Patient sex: M
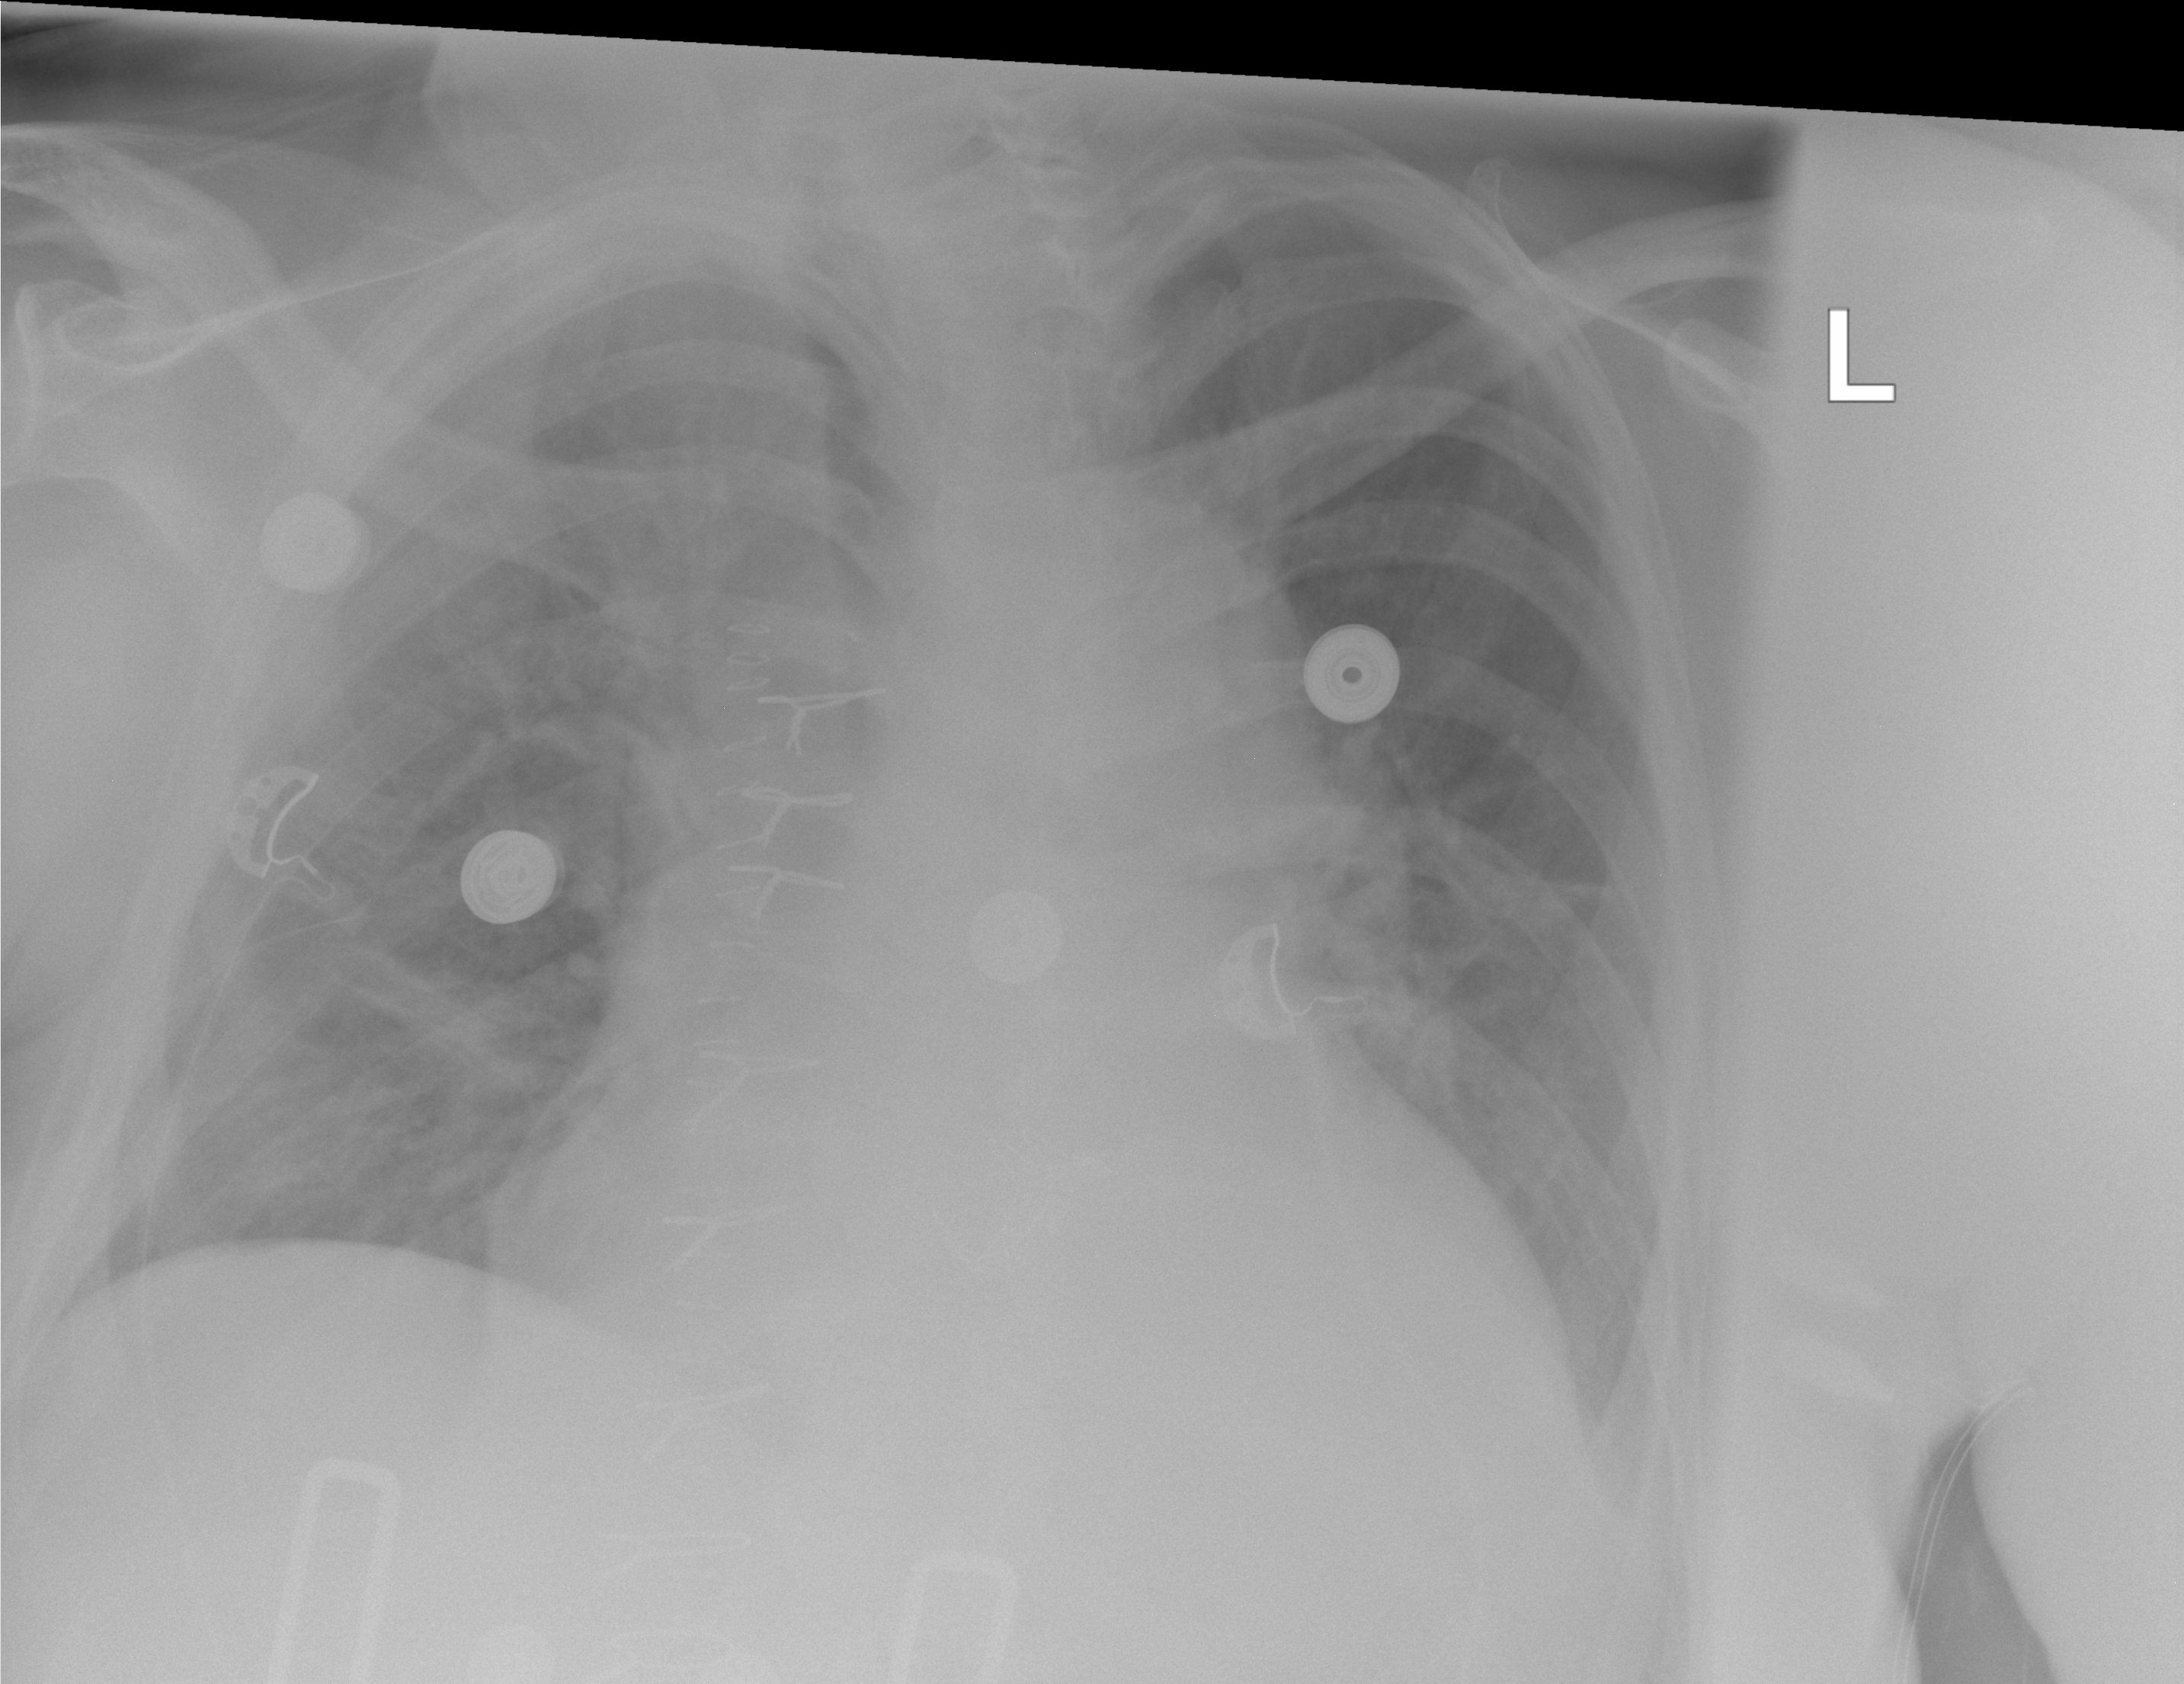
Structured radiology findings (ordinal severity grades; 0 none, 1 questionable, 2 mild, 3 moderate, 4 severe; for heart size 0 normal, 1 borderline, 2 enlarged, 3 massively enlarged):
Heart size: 2
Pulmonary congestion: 1
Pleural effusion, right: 0
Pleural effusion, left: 1
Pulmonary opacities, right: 0
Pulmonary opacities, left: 0
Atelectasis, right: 2
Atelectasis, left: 1